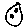
Label: moon